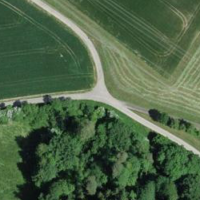
EUNIS habitat code: 24
Species observed at this site:
Cornus sanguinea